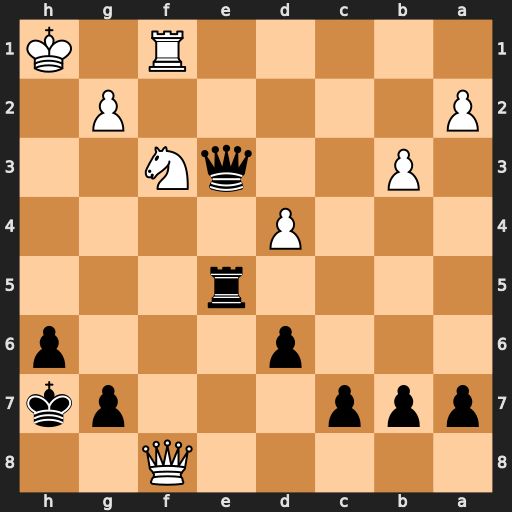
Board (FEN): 5Q2/ppp3pk/3p3p/4r3/3P4/1P2qN2/P5P1/5R1K
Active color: b
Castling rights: -
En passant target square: -
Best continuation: Rh5+ Nh2 Qg3 Qf5+ Rxf5